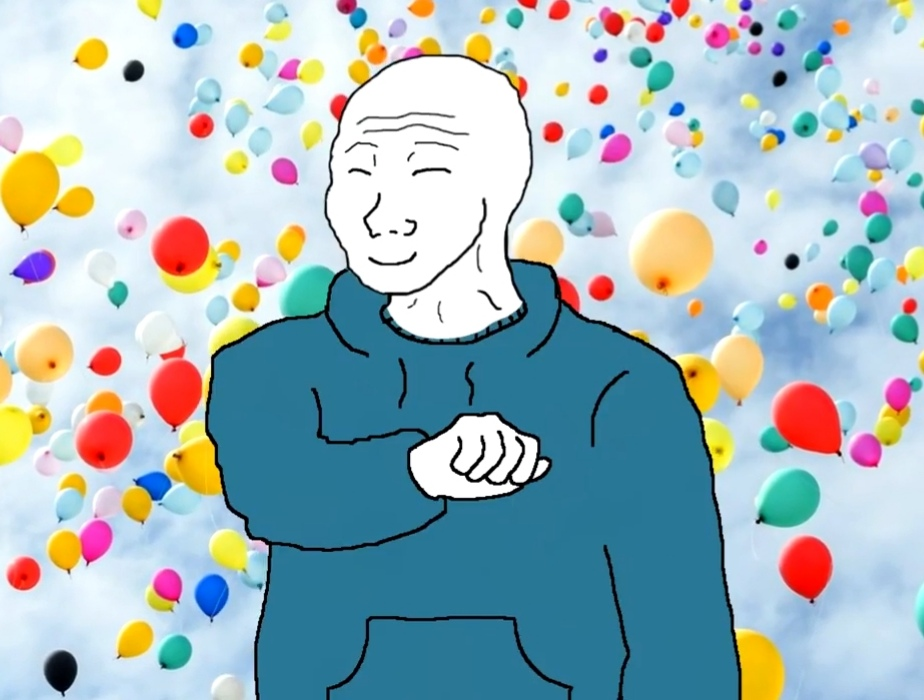
Label: 5_Bloomer